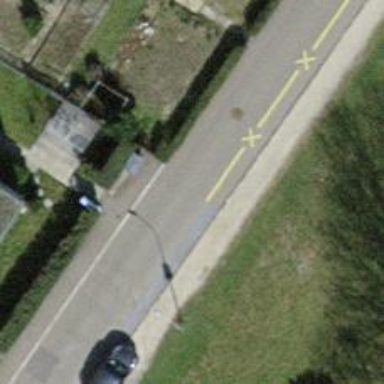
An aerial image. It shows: Residential road with asphalt surface. Sidewalk is present on the left side.